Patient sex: M
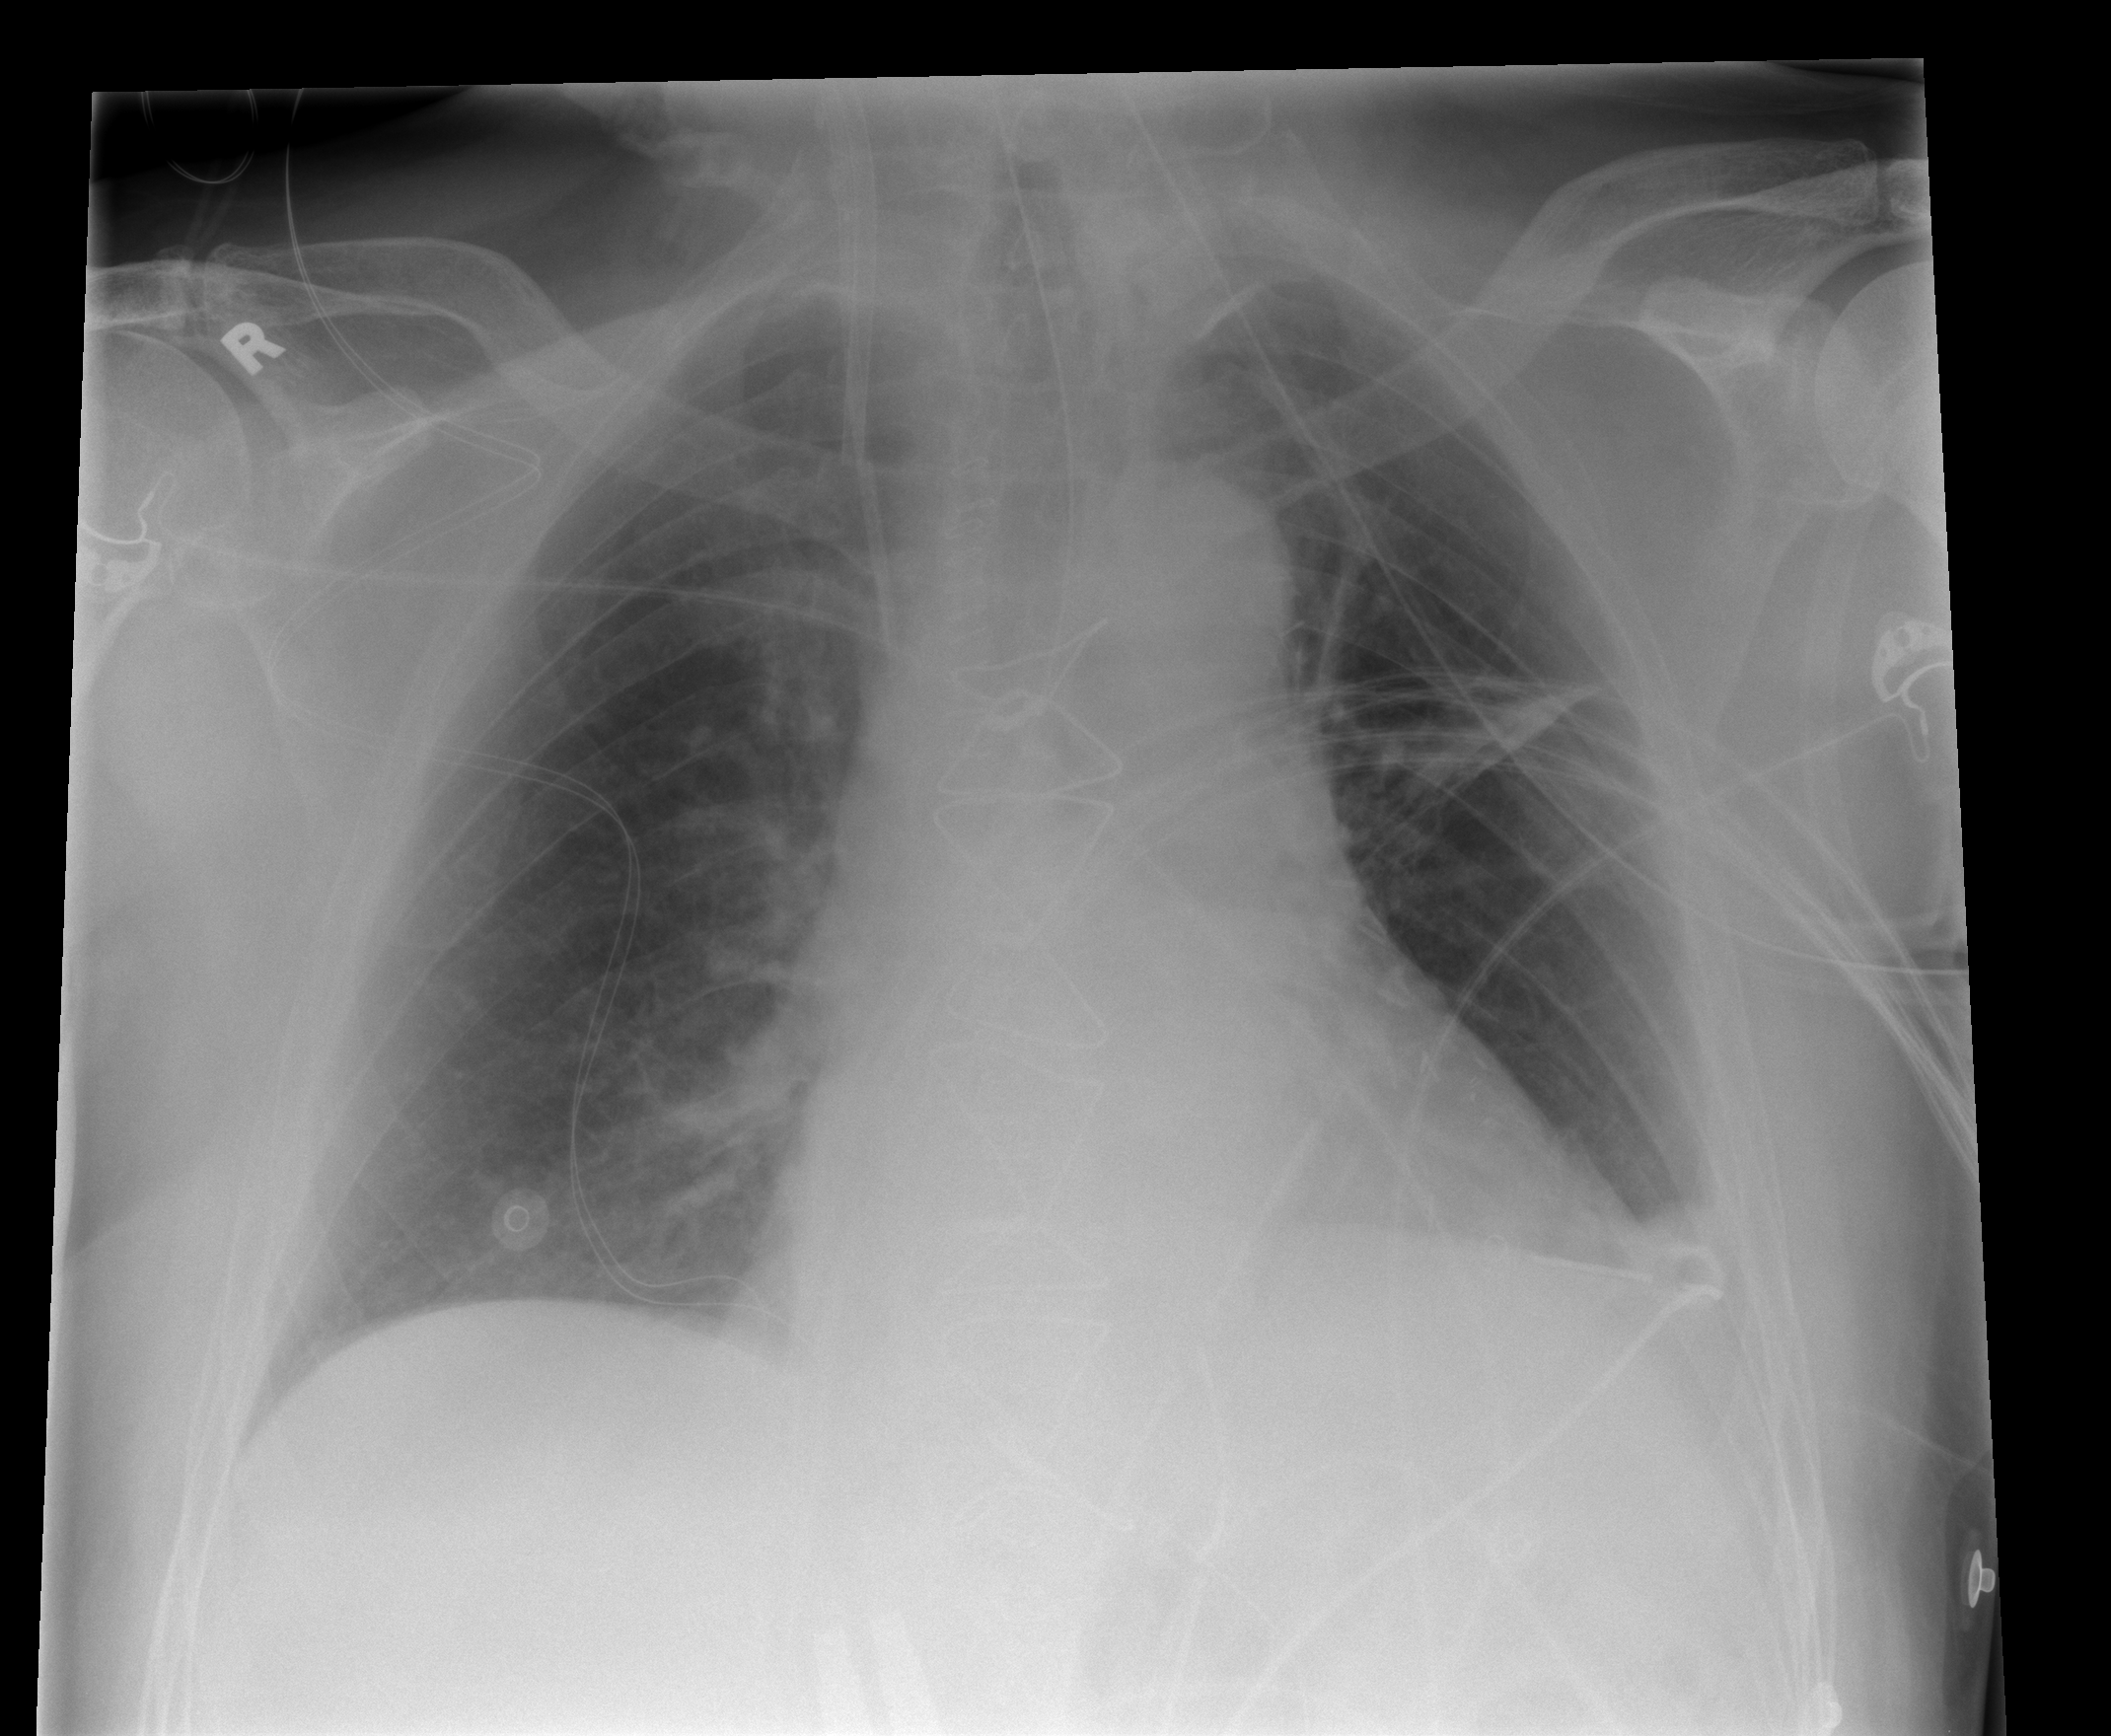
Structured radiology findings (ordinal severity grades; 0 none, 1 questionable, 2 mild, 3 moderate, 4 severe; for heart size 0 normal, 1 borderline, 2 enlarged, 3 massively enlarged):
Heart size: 0
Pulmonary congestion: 2
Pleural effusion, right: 0
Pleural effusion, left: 2
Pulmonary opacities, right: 0
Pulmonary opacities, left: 0
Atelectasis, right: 0
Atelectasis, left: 1